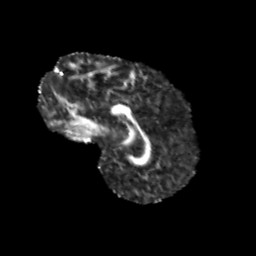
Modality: FA
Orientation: sagittal
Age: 10
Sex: male
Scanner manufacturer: siemens
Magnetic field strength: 3 T
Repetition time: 3.8 s
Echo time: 0.07 s